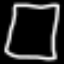
Label: square